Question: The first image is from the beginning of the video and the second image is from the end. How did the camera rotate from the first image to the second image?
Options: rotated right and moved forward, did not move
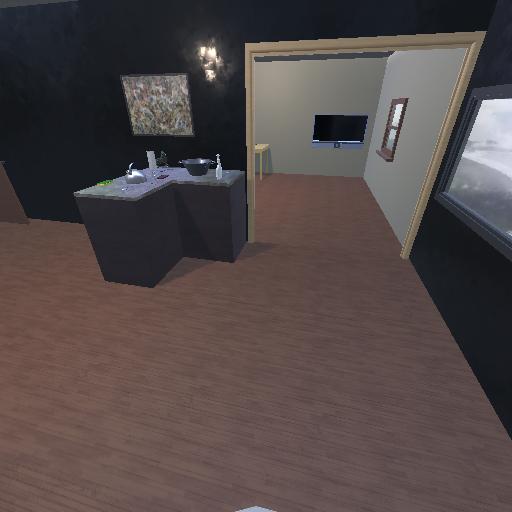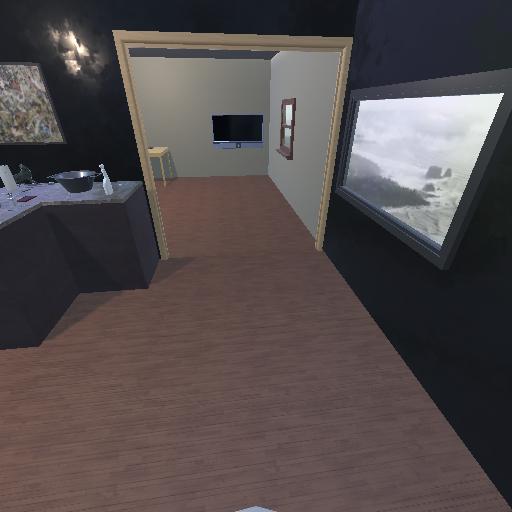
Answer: rotated right and moved forward